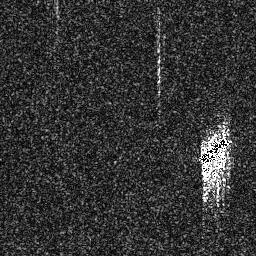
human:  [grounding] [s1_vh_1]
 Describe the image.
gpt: In the satellite image, there is  <ref>1 medium ship </ref> <box>[[76, 51, 90, 64, 0]]</box> located at right.